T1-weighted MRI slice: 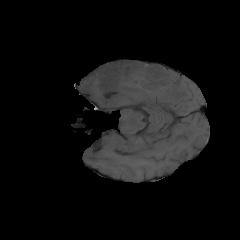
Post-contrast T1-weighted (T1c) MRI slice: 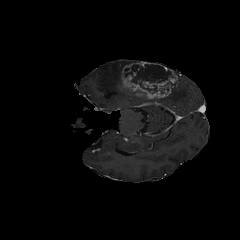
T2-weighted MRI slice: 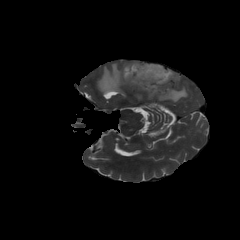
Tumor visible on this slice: yes